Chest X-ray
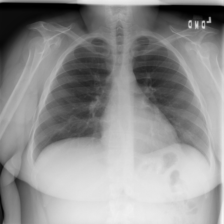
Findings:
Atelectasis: negative
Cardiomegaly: negative
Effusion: negative
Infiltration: negative
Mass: negative
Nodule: negative
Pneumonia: negative
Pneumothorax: negative
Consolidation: negative
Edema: negative
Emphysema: negative
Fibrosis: negative
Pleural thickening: negative
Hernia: negative